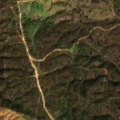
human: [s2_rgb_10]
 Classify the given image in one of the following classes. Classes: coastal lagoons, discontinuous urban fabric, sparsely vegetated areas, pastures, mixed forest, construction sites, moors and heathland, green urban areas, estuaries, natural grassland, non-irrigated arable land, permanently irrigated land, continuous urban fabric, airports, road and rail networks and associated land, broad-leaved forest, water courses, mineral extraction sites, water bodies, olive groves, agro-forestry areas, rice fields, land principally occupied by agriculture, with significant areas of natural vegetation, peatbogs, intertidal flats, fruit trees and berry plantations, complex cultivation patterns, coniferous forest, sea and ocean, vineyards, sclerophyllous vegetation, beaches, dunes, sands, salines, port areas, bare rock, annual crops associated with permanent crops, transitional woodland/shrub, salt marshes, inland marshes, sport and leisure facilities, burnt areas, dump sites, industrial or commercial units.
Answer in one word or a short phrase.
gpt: agro-forestry areas, broad-leaved forest